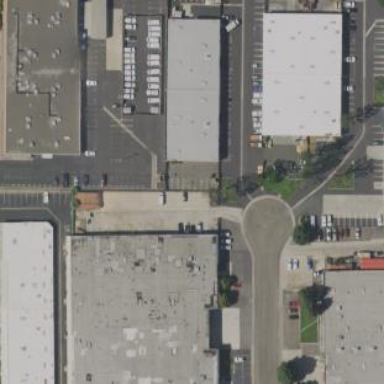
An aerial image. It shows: Commercial building.